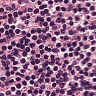
Metastatic tissue present: no